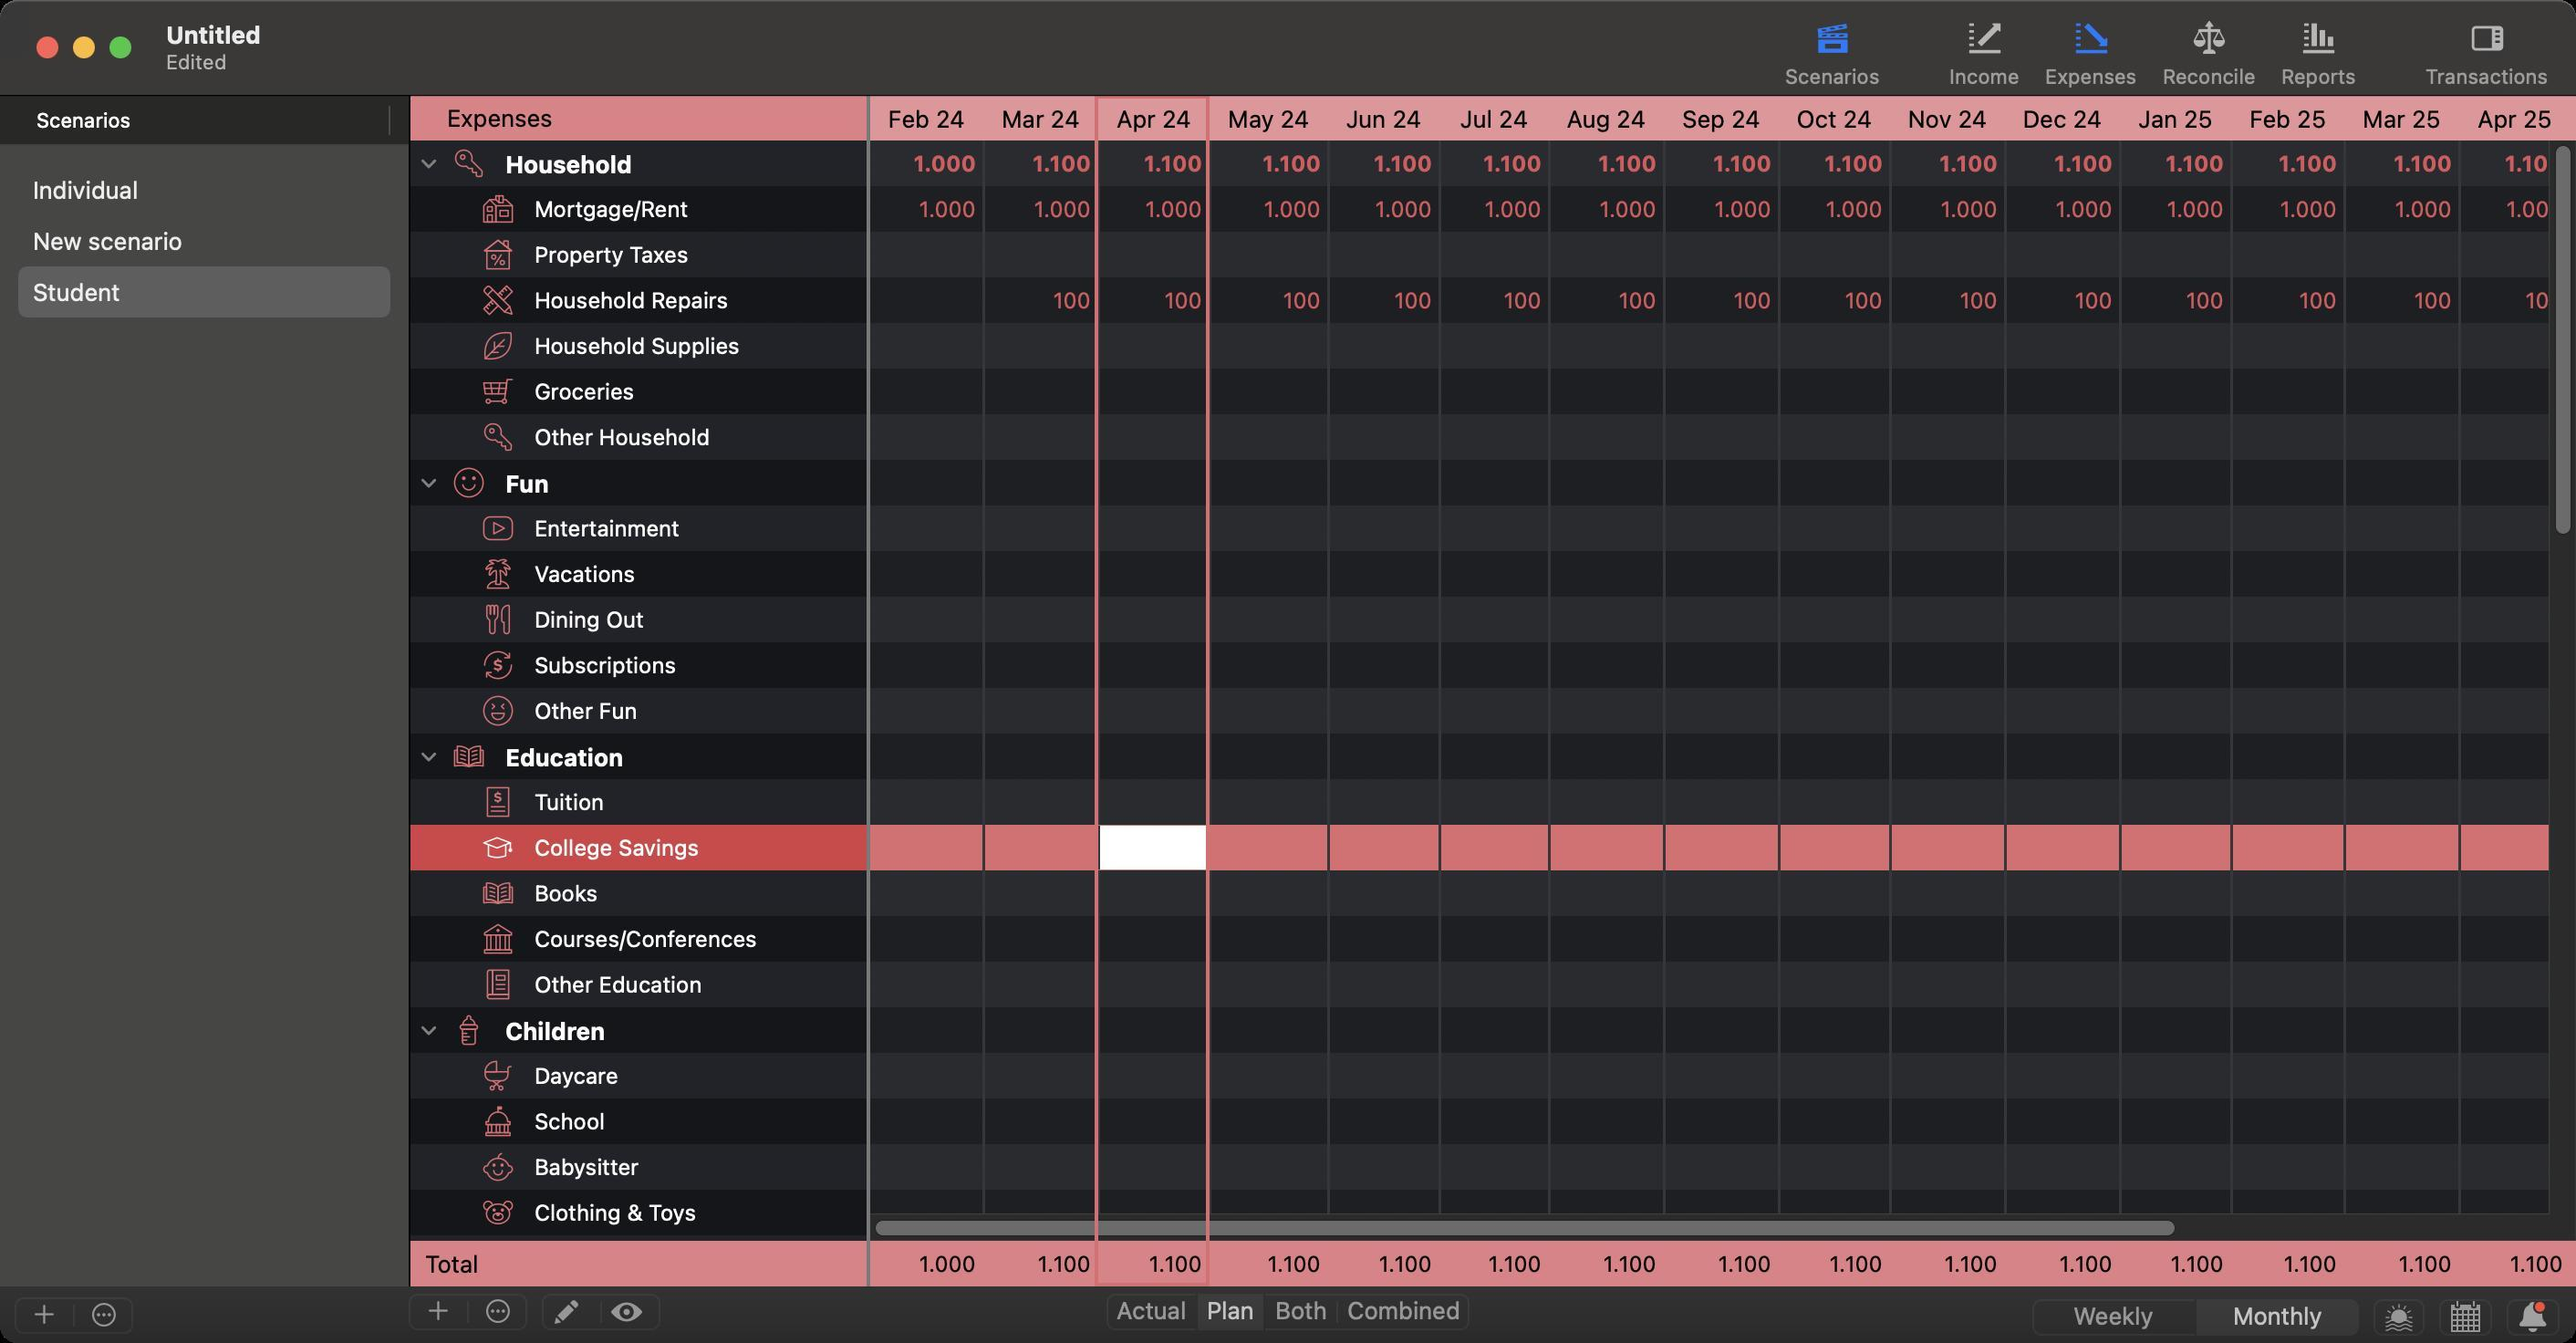
Accessibility tree:
{"name": "Untitled", "role": "AXWindow", "description": null, "role_description": "standard window", "value": null, "position": "184.00;119.00", "size": "1412;736", "children": [{"name": null, "role": "AXGroup", "description": null, "role_description": "group", "value": null, "position": "0.00;705.00", "size": "1412;31", "children": [{"name": null, "role": "AXGroup", "description": null, "role_description": "group", "value": null, "position": "223.00;708.00", "size": "67;23", "children": [{"name": null, "role": "AXMenuButton", "description": "add", "role_description": "menu button", "value": null, "position": "223.00;708.00", "size": "34;23", "children": [{"name": null, "role": "AXMenu", "description": null, "role_description": "menu", "value": null, "position": "223.00;730.00", "size": "247;76", "children": [{"name": "Add_a_Top-Level_Expenses_Category", "role": "AXMenuItem", "description": null, "role_description": "menu item", "value": null, "position": "223.00;735.00", "size": "247;22", "children": []}, {"name": "Add_a_New_Expenses_Group", "role": "AXMenuItem", "description": null, "role_description": "menu item", "value": null, "position": "223.00;757.00", "size": "247;22", "children": []}, {"name": "Add_a_Category_Inside_“Education”", "role": "AXMenuItem", "description": null, "role_description": "menu item", "value": null, "position": "223.00;779.00", "size": "247;22", "children": []}]}]}, {"name": null, "role": "AXMenuButton", "description": "action", "role_description": "menu button", "value": null, "position": "257.00;708.00", "size": "33;23", "children": []}, {"name": null, "role": "AXMenu", "description": null, "role_description": "menu", "value": null, "position": "223.00;730.00", "size": "247;76", "children": [{"name": "Add_a_Top-Level_Expenses_Category", "role": "AXMenuItem", "description": null, "role_description": "menu item", "value": null, "position": "223.00;735.00", "size": "247;22", "children": []}, {"name": "Add_a_New_Expenses_Group", "role": "AXMenuItem", "description": null, "role_description": "menu item", "value": null, "position": "223.00;757.00", "size": "247;22", "children": []}, {"name": "Add_a_Category_Inside_“Education”", "role": "AXMenuItem", "description": null, "role_description": "menu item", "value": null, "position": "223.00;779.00", "size": "247;22", "children": []}]}]}, {"name": null, "role": "AXGroup", "description": null, "role_description": "group", "value": null, "position": "296.00;708.00", "size": "67;23", "children": [{"name": null, "role": "AXButton", "description": null, "role_description": "button", "value": null, "position": "296.00;708.00", "size": "34;23", "children": []}, {"name": null, "role": "AXButton", "description": null, "role_description": "button", "value": null, "position": "330.00;708.00", "size": "33;23", "children": []}]}, {"name": null, "role": "AXRadioGroup", "description": null, "role_description": "radio group", "value": "{\n    \"name\": null,\n    \"role\": \"AXRadioButton\",\n    \"description\": \"Plan\",\n    \"role_description\": \"radio button\",\n    \"value\": 1,\n    \"position\": \"656.50;708.00\",\n    \"size\": \"37;23\",\n    \"children\": []\n}", "position": "605.50;708.00", "size": "201;23", "children": [{"name": null, "role": "AXRadioButton", "description": "Actual", "role_description": "radio button", "value": 0, "position": "605.50;708.00", "size": "51;23", "children": []}, {"name": null, "role": "AXRadioButton", "description": "Plan", "role_description": "radio button", "value": 1, "position": "656.50;708.00", "size": "37;23", "children": []}, {"name": null, "role": "AXRadioButton", "description": "Both", "role_description": "radio button", "value": 0, "position": "693.50;708.00", "size": "40;23", "children": []}, {"name": null, "role": "AXRadioButton", "description": "Combined", "role_description": "radio button", "value": 0, "position": "733.50;708.00", "size": "73;23", "children": []}]}]}, {"name": null, "role": "AXGroup", "description": null, "role_description": "group", "value": null, "position": "7.00;710.00", "size": "67;23", "children": [{"name": null, "role": "AXMenuButton", "description": "add", "role_description": "menu button", "value": null, "position": "7.00;710.00", "size": "34;23", "children": []}, {"name": null, "role": "AXMenuButton", "description": "action", "role_description": "menu button", "value": null, "position": "41.00;710.00", "size": "33;23", "children": []}]}, {"name": null, "role": "AXRadioGroup", "description": null, "role_description": "radio group", "value": "{\n    \"name\": null,\n    \"role\": \"AXRadioButton\",\n    \"description\": \"Monthly\",\n    \"role_description\": \"radio button\",\n    \"value\": 1,\n    \"position\": \"1204.00;711.00\",\n    \"size\": \"90;23\",\n    \"children\": []\n}", "position": "1113.00;711.00", "size": "181;23", "children": [{"name": null, "role": "AXRadioButton", "description": "Weekly", "role_description": "radio button", "value": 0, "position": "1113.00;711.00", "size": "91;23", "children": []}, {"name": null, "role": "AXRadioButton", "description": "Monthly", "role_description": "radio button", "value": 1, "position": "1204.00;711.00", "size": "90;23", "children": []}]}, {"name": "", "role": "AXButton", "description": null, "role_description": "button", "value": null, "position": "1300.00;711.00", "size": "30;23", "children": []}, {"name": "", "role": "AXButton", "description": null, "role_description": "button", "value": null, "position": "1336.00;711.00", "size": "31;23", "children": []}, {"name": "", "role": "AXButton", "description": null, "role_description": "button", "value": null, "position": "1373.00;711.00", "size": "31;23", "children": []}, {"name": null, "role": "AXSplitGroup", "description": null, "role_description": "split group", "value": null, "position": "0.00;52.00", "size": "1412;653", "children": [{"name": null, "role": "AXScrollArea", "description": null, "role_description": "scroll area", "value": null, "position": "0.00;52.00", "size": "224;653", "children": [{"name": null, "role": "AXTable", "description": null, "role_description": "table", "value": null, "position": "0.00;80.00", "size": "224;625", "children": [{"name": null, "role": "AXRow", "description": null, "role_description": "table row", "value": null, "position": "0.00;90.00", "size": "224;28", "children": [{"name": null, "role": "AXCell", "description": null, "role_description": "cell", "value": null, "position": "16.00;90.00", "size": "192;28", "children": [{"name": null, "role": "AXTextField", "description": null, "role_description": "text field", "value": "Individual", "position": "16.00;96.00", "size": "194;16", "children": []}]}]}, {"name": null, "role": "AXRow", "description": null, "role_description": "table row", "value": null, "position": "0.00;118.00", "size": "224;28", "children": [{"name": null, "role": "AXCell", "description": null, "role_description": "cell", "value": null, "position": "16.00;118.00", "size": "192;28", "children": [{"name": null, "role": "AXTextField", "description": null, "role_description": "text field", "value": "New scenario", "position": "16.00;124.00", "size": "194;16", "children": []}]}]}, {"name": null, "role": "AXRow", "description": null, "role_description": "table row", "value": null, "position": "0.00;146.00", "size": "224;28", "children": [{"name": null, "role": "AXCell", "description": null, "role_description": "cell", "value": null, "position": "16.00;146.00", "size": "192;28", "children": [{"name": null, "role": "AXTextField", "description": null, "role_description": "text field", "value": "Student", "position": "16.00;152.00", "size": "194;16", "children": []}]}]}, {"name": null, "role": "AXColumn", "description": null, "role_description": "column", "value": null, "position": "10.00;80.00", "size": "204;625", "children": []}, {"name": null, "role": "AXGroup", "description": null, "role_description": "group", "value": null, "position": "0.00;52.00", "size": "224;28", "children": [{"name": "Scenarios", "role": "AXButton", "description": null, "role_description": "sort button", "value": null, "position": "10.00;52.00", "size": "204;28", "children": []}]}]}]}, {"name": null, "role": "AXSplitter", "description": null, "role_description": "splitter", "value": 224.0, "position": "224.00;52.00", "size": "1;653", "children": []}, {"name": null, "role": "AXScrollArea", "description": null, "role_description": "scroll area", "value": null, "position": "477.00;52.00", "size": "935;25", "children": [{"name": null, "role": "AXTable", "description": null, "role_description": "table", "value": null, "position": "477.00;52.00", "size": "1180;25", "children": [{"name": null, "role": "AXRow", "description": null, "role_description": "table row", "value": null, "position": "477.00;52.00", "size": "1180;25", "children": [{"name": null, "role": "AXCell", "description": null, "role_description": "cell", "value": null, "position": "477.00;52.00", "size": "1180;25", "children": []}]}, {"name": null, "role": "AXColumn", "description": null, "role_description": "column", "value": null, "position": "477.00;52.00", "size": "1180;25", "children": []}]}]}, {"name": null, "role": "AXScrollArea", "description": null, "role_description": "scroll area", "value": null, "position": "477.00;680.00", "size": "935;25", "children": [{"name": null, "role": "AXTable", "description": null, "role_description": "table", "value": null, "position": "477.00;680.00", "size": "1180;25", "children": [{"name": null, "role": "AXRow", "description": null, "role_description": "table row", "value": null, "position": "477.00;680.00", "size": "1180;25", "children": [{"name": null, "role": "AXCell", "description": null, "role_description": "cell", "value": null, "position": "477.00;680.00", "size": "1180;25", "children": []}]}, {"name": null, "role": "AXColumn", "description": null, "role_description": "column", "value": null, "position": "477.00;680.00", "size": "1180;25", "children": []}]}]}, {"name": null, "role": "AXScrollArea", "description": null, "role_description": "scroll area", "value": null, "position": "477.00;77.00", "size": "935;603", "children": [{"name": null, "role": "AXTable", "description": null, "role_description": "table", "value": null, "position": "477.00;77.00", "size": "1180;1600", "children": [{"name": null, "role": "AXRow", "description": null, "role_description": "table row", "value": null, "position": "477.00;77.00", "size": "1180;25", "children": [{"name": null, "role": "AXCell", "description": null, "role_description": "cell", "value": null, "position": "477.00;77.00", "size": "1180;25", "children": []}]}, {"name": null, "role": "AXRow", "description": null, "role_description": "table row", "value": null, "position": "477.00;102.00", "size": "1180;25", "children": [{"name": null, "role": "AXCell", "description": null, "role_description": "cell", "value": null, "position": "477.00;102.00", "size": "1180;25", "children": []}]}, {"name": null, "role": "AXRow", "description": null, "role_description": "table row", "value": null, "position": "477.00;127.00", "size": "1180;25", "children": [{"name": null, "role": "AXCell", "description": null, "role_description": "cell", "value": null, "position": "477.00;127.00", "size": "1180;25", "children": []}]}, {"name": null, "role": "AXRow", "description": null, "role_description": "table row", "value": null, "position": "477.00;152.00", "size": "1180;25", "children": [{"name": null, "role": "AXCell", "description": null, "role_description": "cell", "value": null, "position": "477.00;152.00", "size": "1180;25", "children": []}]}, {"name": null, "role": "AXRow", "description": null, "role_description": "table row", "value": null, "position": "477.00;177.00", "size": "1180;25", "children": [{"name": null, "role": "AXCell", "description": null, "role_description": "cell", "value": null, "position": "477.00;177.00", "size": "1180;25", "children": []}]}, {"name": null, "role": "AXRow", "description": null, "role_description": "table row", "value": null, "position": "477.00;202.00", "size": "1180;25", "children": [{"name": null, "role": "AXCell", "description": null, "role_description": "cell", "value": null, "position": "477.00;202.00", "size": "1180;25", "children": []}]}, {"name": null, "role": "AXRow", "description": null, "role_description": "table row", "value": null, "position": "477.00;227.00", "size": "1180;25", "children": [{"name": null, "role": "AXCell", "description": null, "role_description": "cell", "value": null, "position": "477.00;227.00", "size": "1180;25", "children": []}]}, {"name": null, "role": "AXRow", "description": null, "role_description": "table row", "value": null, "position": "477.00;252.00", "size": "1180;25", "children": [{"name": null, "role": "AXCell", "description": null, "role_description": "cell", "value": null, "position": "477.00;252.00", "size": "1180;25", "children": []}]}, {"name": null, "role": "AXRow", "description": null, "role_description": "table row", "value": null, "position": "477.00;277.00", "size": "1180;25", "children": [{"name": null, "role": "AXCell", "description": null, "role_description": "cell", "value": null, "position": "477.00;277.00", "size": "1180;25", "children": []}]}, {"name": null, "role": "AXRow", "description": null, "role_description": "table row", "value": null, "position": "477.00;302.00", "size": "1180;25", "children": [{"name": null, "role": "AXCell", "description": null, "role_description": "cell", "value": null, "position": "477.00;302.00", "size": "1180;25", "children": []}]}, {"name": null, "role": "AXRow", "description": null, "role_description": "table row", "value": null, "position": "477.00;327.00", "size": "1180;25", "children": [{"name": null, "role": "AXCell", "description": null, "role_description": "cell", "value": null, "position": "477.00;327.00", "size": "1180;25", "children": []}]}, {"name": null, "role": "AXRow", "description": null, "role_description": "table row", "value": null, "position": "477.00;352.00", "size": "1180;25", "children": [{"name": null, "role": "AXCell", "description": null, "role_description": "cell", "value": null, "position": "477.00;352.00", "size": "1180;25", "children": []}]}, {"name": null, "role": "AXRow", "description": null, "role_description": "table row", "value": null, "position": "477.00;377.00", "size": "1180;25", "children": [{"name": null, "role": "AXCell", "description": null, "role_description": "cell", "value": null, "position": "477.00;377.00", "size": "1180;25", "children": []}]}, {"name": null, "role": "AXRow", "description": null, "role_description": "table row", "value": null, "position": "477.00;402.00", "size": "1180;25", "children": [{"name": null, "role": "AXCell", "description": null, "role_description": "cell", "value": null, "position": "477.00;402.00", "size": "1180;25", "children": []}]}, {"name": null, "role": "AXRow", "description": null, "role_description": "table row", "value": null, "position": "477.00;427.00", "size": "1180;25", "children": [{"name": null, "role": "AXCell", "description": null, "role_description": "cell", "value": null, "position": "477.00;427.00", "size": "1180;25", "children": []}]}, {"name": null, "role": "AXRow", "description": null, "role_description": "table row", "value": null, "position": "477.00;452.00", "size": "1180;25", "children": [{"name": null, "role": "AXCell", "description": null, "role_description": "cell", "value": null, "position": "477.00;452.00", "size": "1180;25", "children": []}]}, {"name": null, "role": "AXRow", "description": null, "role_description": "table row", "value": null, "position": "477.00;477.00", "size": "1180;25", "children": [{"name": null, "role": "AXCell", "description": null, "role_description": "cell", "value": null, "position": "477.00;477.00", "size": "1180;25", "children": []}]}, {"name": null, "role": "AXRow", "description": null, "role_description": "table row", "value": null, "position": "477.00;502.00", "size": "1180;25", "children": [{"name": null, "role": "AXCell", "description": null, "role_description": "cell", "value": null, "position": "477.00;502.00", "size": "1180;25", "children": []}]}, {"name": null, "role": "AXRow", "description": null, "role_description": "table row", "value": null, "position": "477.00;527.00", "size": "1180;25", "children": [{"name": null, "role": "AXCell", "description": null, "role_description": "cell", "value": null, "position": "477.00;527.00", "size": "1180;25", "children": []}]}, {"name": null, "role": "AXRow", "description": null, "role_description": "table row", "value": null, "position": "477.00;552.00", "size": "1180;25", "children": [{"name": null, "role": "AXCell", "description": null, "role_description": "cell", "value": null, "position": "477.00;552.00", "size": "1180;25", "children": []}]}, {"name": null, "role": "AXRow", "description": null, "role_description": "table row", "value": null, "position": "477.00;577.00", "size": "1180;25", "children": [{"name": null, "role": "AXCell", "description": null, "role_description": "cell", "value": null, "position": "477.00;577.00", "size": "1180;25", "children": []}]}, {"name": null, "role": "AXRow", "description": null, "role_description": "table row", "value": null, "position": "477.00;602.00", "size": "1180;25", "children": [{"name": null, "role": "AXCell", "description": null, "role_description": "cell", "value": null, "position": "477.00;602.00", "size": "1180;25", "children": []}]}, {"name": null, "role": "AXRow", "description": null, "role_description": "table row", "value": null, "position": "477.00;627.00", "size": "1180;25", "children": [{"name": null, "role": "AXCell", "description": null, "role_description": "cell", "value": null, "position": "477.00;627.00", "size": "1180;25", "children": []}]}, {"name": null, "role": "AXRow", "description": null, "role_description": "table row", "value": null, "position": "477.00;652.00", "size": "1180;25", "children": [{"name": null, "role": "AXCell", "description": null, "role_description": "cell", "value": null, "position": "477.00;652.00", "size": "1180;25", "children": []}]}, {"name": null, "role": "AXRow", "description": null, "role_description": "table row", "value": null, "position": "477.00;677.00", "size": "1180;25", "children": [{"name": null, "role": "AXCell", "description": null, "role_description": "cell", "value": null, "position": "477.00;677.00", "size": "1180;25", "children": []}]}, {"name": null, "role": "AXRow", "description": null, "role_description": "table row", "value": null, "position": "477.00;702.00", "size": "1180;25", "children": [{"name": null, "role": "AXCell", "description": null, "role_description": "cell", "value": null, "position": "477.00;702.00", "size": "1180;25", "children": []}]}, {"name": null, "role": "AXRow", "description": null, "role_description": "table row", "value": null, "position": "477.00;727.00", "size": "1180;25", "children": [{"name": null, "role": "AXCell", "description": null, "role_description": "cell", "value": null, "position": "477.00;727.00", "size": "1180;25", "children": []}]}, {"name": null, "role": "AXRow", "description": null, "role_description": "table row", "value": null, "position": "477.00;752.00", "size": "1180;25", "children": [{"name": null, "role": "AXCell", "description": null, "role_description": "cell", "value": null, "position": "477.00;752.00", "size": "1180;25", "children": []}]}, {"name": null, "role": "AXRow", "description": null, "role_description": "table row", "value": null, "position": "477.00;777.00", "size": "1180;25", "children": [{"name": null, "role": "AXCell", "description": null, "role_description": "cell", "value": null, "position": "477.00;777.00", "size": "1180;25", "children": []}]}, {"name": null, "role": "AXRow", "description": null, "role_description": "table row", "value": null, "position": "477.00;802.00", "size": "1180;25", "children": [{"name": null, "role": "AXCell", "description": null, "role_description": "cell", "value": null, "position": "477.00;802.00", "size": "1180;25", "children": []}]}, {"name": null, "role": "AXRow", "description": null, "role_description": "table row", "value": null, "position": "477.00;827.00", "size": "1180;25", "children": [{"name": null, "role": "AXCell", "description": null, "role_description": "cell", "value": null, "position": "477.00;827.00", "size": "1180;25", "children": []}]}, {"name": null, "role": "AXRow", "description": null, "role_description": "table row", "value": null, "position": "477.00;852.00", "size": "1180;25", "children": [{"name": null, "role": "AXCell", "description": null, "role_description": "cell", "value": null, "position": "477.00;852.00", "size": "1180;25", "children": []}]}, {"name": null, "role": "AXRow", "description": null, "role_description": "table row", "value": null, "position": "477.00;877.00", "size": "1180;25", "children": [{"name": null, "role": "AXCell", "description": null, "role_description": "cell", "value": null, "position": "477.00;877.00", "size": "1180;25", "children": []}]}, {"name": null, "role": "AXRow", "description": null, "role_description": "table row", "value": null, "position": "477.00;902.00", "size": "1180;25", "children": [{"name": null, "role": "AXCell", "description": null, "role_description": "cell", "value": null, "position": "477.00;902.00", "size": "1180;25", "children": []}]}, {"name": null, "role": "AXRow", "description": null, "role_description": "table row", "value": null, "position": "477.00;927.00", "size": "1180;25", "children": [{"name": null, "role": "AXCell", "description": null, "role_description": "cell", "value": null, "position": "477.00;927.00", "size": "1180;25", "children": []}]}, {"name": null, "role": "AXRow", "description": null, "role_description": "table row", "value": null, "position": "477.00;952.00", "size": "1180;25", "children": [{"name": null, "role": "AXCell", "description": null, "role_description": "cell", "value": null, "position": "477.00;952.00", "size": "1180;25", "children": []}]}, {"name": null, "role": "AXRow", "description": null, "role_description": "table row", "value": null, "position": "477.00;977.00", "size": "1180;25", "children": [{"name": null, "role": "AXCell", "description": null, "role_description": "cell", "value": null, "position": "477.00;977.00", "size": "1180;25", "children": []}]}, {"name": null, "role": "AXRow", "description": null, "role_description": "table row", "value": null, "position": "477.00;1002.00", "size": "1180;25", "children": [{"name": null, "role": "AXCell", "description": null, "role_description": "cell", "value": null, "position": "477.00;1002.00", "size": "1180;25", "children": []}]}, {"name": null, "role": "AXRow", "description": null, "role_description": "table row", "value": null, "position": "477.00;1027.00", "size": "1180;25", "children": [{"name": null, "role": "AXCell", "description": null, "role_description": "cell", "value": null, "position": "477.00;1027.00", "size": "1180;25", "children": []}]}, {"name": null, "role": "AXRow", "description": null, "role_description": "table row", "value": null, "position": "477.00;1052.00", "size": "1180;25", "children": [{"name": null, "role": "AXCell", "description": null, "role_description": "cell", "value": null, "position": "477.00;1052.00", "size": "1180;25", "children": []}]}, {"name": null, "role": "AXRow", "description": null, "role_description": "table row", "value": null, "position": "477.00;1077.00", "size": "1180;25", "children": [{"name": null, "role": "AXCell", "description": null, "role_description": "cell", "value": null, "position": "477.00;1077.00", "size": "1180;25", "children": []}]}, {"name": null, "role": "AXRow", "description": null, "role_description": "table row", "value": null, "position": "477.00;1102.00", "size": "1180;25", "children": [{"name": null, "role": "AXCell", "description": null, "role_description": "cell", "value": null, "position": "477.00;1102.00", "size": "1180;25", "children": []}]}, {"name": null, "role": "AXRow", "description": null, "role_description": "table row", "value": null, "position": "477.00;1127.00", "size": "1180;25", "children": [{"name": null, "role": "AXCell", "description": null, "role_description": "cell", "value": null, "position": "477.00;1127.00", "size": "1180;25", "children": []}]}, {"name": null, "role": "AXRow", "description": null, "role_description": "table row", "value": null, "position": "477.00;1152.00", "size": "1180;25", "children": [{"name": null, "role": "AXCell", "description": null, "role_description": "cell", "value": null, "position": "477.00;1152.00", "size": "1180;25", "children": []}]}, {"name": null, "role": "AXRow", "description": null, "role_description": "table row", "value": null, "position": "477.00;1177.00", "size": "1180;25", "children": [{"name": null, "role": "AXCell", "description": null, "role_description": "cell", "value": null, "position": "477.00;1177.00", "size": "1180;25", "children": []}]}, {"name": null, "role": "AXRow", "description": null, "role_description": "table row", "value": null, "position": "477.00;1202.00", "size": "1180;25", "children": [{"name": null, "role": "AXCell", "description": null, "role_description": "cell", "value": null, "position": "477.00;1202.00", "size": "1180;25", "children": []}]}, {"name": null, "role": "AXRow", "description": null, "role_description": "table row", "value": null, "position": "477.00;1227.00", "size": "1180;25", "children": [{"name": null, "role": "AXCell", "description": null, "role_description": "cell", "value": null, "position": "477.00;1227.00", "size": "1180;25", "children": []}]}, {"name": null, "role": "AXRow", "description": null, "role_description": "table row", "value": null, "position": "477.00;1252.00", "size": "1180;25", "children": [{"name": null, "role": "AXCell", "description": null, "role_description": "cell", "value": null, "position": "477.00;1252.00", "size": "1180;25", "children": []}]}, {"name": null, "role": "AXRow", "description": null, "role_description": "table row", "value": null, "position": "477.00;1277.00", "size": "1180;25", "children": [{"name": null, "role": "AXCell", "description": null, "role_description": "cell", "value": null, "position": "477.00;1277.00", "size": "1180;25", "children": []}]}, {"name": null, "role": "AXRow", "description": null, "role_description": "table row", "value": null, "position": "477.00;1302.00", "size": "1180;25", "children": [{"name": null, "role": "AXCell", "description": null, "role_description": "cell", "value": null, "position": "477.00;1302.00", "size": "1180;25", "children": []}]}, {"name": null, "role": "AXRow", "description": null, "role_description": "table row", "value": null, "position": "477.00;1327.00", "size": "1180;25", "children": [{"name": null, "role": "AXCell", "description": null, "role_description": "cell", "value": null, "position": "477.00;1327.00", "size": "1180;25", "children": []}]}, {"name": null, "role": "AXRow", "description": null, "role_description": "table row", "value": null, "position": "477.00;1352.00", "size": "1180;25", "children": [{"name": null, "role": "AXCell", "description": null, "role_description": "cell", "value": null, "position": "477.00;1352.00", "size": "1180;25", "children": []}]}, {"name": null, "role": "AXRow", "description": null, "role_description": "table row", "value": null, "position": "477.00;1377.00", "size": "1180;25", "children": [{"name": null, "role": "AXCell", "description": null, "role_description": "cell", "value": null, "position": "477.00;1377.00", "size": "1180;25", "children": []}]}, {"name": null, "role": "AXRow", "description": null, "role_description": "table row", "value": null, "position": "477.00;1402.00", "size": "1180;25", "children": [{"name": null, "role": "AXCell", "description": null, "role_description": "cell", "value": null, "position": "477.00;1402.00", "size": "1180;25", "children": []}]}, {"name": null, "role": "AXRow", "description": null, "role_description": "table row", "value": null, "position": "477.00;1427.00", "size": "1180;25", "children": [{"name": null, "role": "AXCell", "description": null, "role_description": "cell", "value": null, "position": "477.00;1427.00", "size": "1180;25", "children": []}]}, {"name": null, "role": "AXRow", "description": null, "role_description": "table row", "value": null, "position": "477.00;1452.00", "size": "1180;25", "children": [{"name": null, "role": "AXCell", "description": null, "role_description": "cell", "value": null, "position": "477.00;1452.00", "size": "1180;25", "children": []}]}, {"name": null, "role": "AXRow", "description": null, "role_description": "table row", "value": null, "position": "477.00;1477.00", "size": "1180;25", "children": [{"name": null, "role": "AXCell", "description": null, "role_description": "cell", "value": null, "position": "477.00;1477.00", "size": "1180;25", "children": []}]}, {"name": null, "role": "AXRow", "description": null, "role_description": "table row", "value": null, "position": "477.00;1502.00", "size": "1180;25", "children": [{"name": null, "role": "AXCell", "description": null, "role_description": "cell", "value": null, "position": "477.00;1502.00", "size": "1180;25", "children": []}]}, {"name": null, "role": "AXRow", "description": null, "role_description": "table row", "value": null, "position": "477.00;1527.00", "size": "1180;25", "children": [{"name": null, "role": "AXCell", "description": null, "role_description": "cell", "value": null, "position": "477.00;1527.00", "size": "1180;25", "children": []}]}, {"name": null, "role": "AXRow", "description": null, "role_description": "table row", "value": null, "position": "477.00;1552.00", "size": "1180;25", "children": [{"name": null, "role": "AXCell", "description": null, "role_description": "cell", "value": null, "position": "477.00;1552.00", "size": "1180;25", "children": []}]}, {"name": null, "role": "AXRow", "description": null, "role_description": "table row", "value": null, "position": "477.00;1577.00", "size": "1180;25", "children": [{"name": null, "role": "AXCell", "description": null, "role_description": "cell", "value": null, "position": "477.00;1577.00", "size": "1180;25", "children": []}]}, {"name": null, "role": "AXRow", "description": null, "role_description": "table row", "value": null, "position": "477.00;1602.00", "size": "1180;25", "children": [{"name": null, "role": "AXCell", "description": null, "role_description": "cell", "value": null, "position": "477.00;1602.00", "size": "1180;25", "children": []}]}, {"name": null, "role": "AXRow", "description": null, "role_description": "table row", "value": null, "position": "477.00;1627.00", "size": "1180;25", "children": [{"name": null, "role": "AXCell", "description": null, "role_description": "cell", "value": null, "position": "477.00;1627.00", "size": "1180;25", "children": []}]}, {"name": null, "role": "AXRow", "description": null, "role_description": "table row", "value": null, "position": "477.00;1652.00", "size": "1180;25", "children": [{"name": null, "role": "AXCell", "description": null, "role_description": "cell", "value": null, "position": "477.00;1652.00", "size": "1180;25", "children": []}]}, {"name": null, "role": "AXColumn", "description": null, "role_description": "column", "value": null, "position": "477.00;77.00", "size": "1180;1600", "children": []}]}, {"name": null, "role": "AXScrollBar", "description": null, "role_description": "scroll bar", "value": 0.0, "position": "477.00;665.00", "size": "920;15", "children": [{"name": null, "role": "AXValueIndicator", "description": null, "role_description": "value indicator", "value": 0.0, "position": "479.00;665.00", "size": "714;15", "children": []}, {"name": null, "role": "AXButton", "description": null, "role_description": "increment arrow button", "value": null, "position": "477.00;665.00", "size": "0;0", "children": []}, {"name": null, "role": "AXButton", "description": null, "role_description": "decrement arrow button", "value": null, "position": "477.00;665.00", "size": "0;0", "children": []}, {"name": null, "role": "AXButton", "description": null, "role_description": "increment page button", "value": null, "position": "1193.50;665.00", "size": "204;15", "children": []}, {"name": null, "role": "AXButton", "description": null, "role_description": "decrement page button", "value": null, "position": "477.00;665.00", "size": "2;15", "children": []}]}, {"name": null, "role": "AXScrollBar", "description": null, "role_description": "scroll bar", "value": 0.0, "position": "1397.00;77.00", "size": "15;588", "children": [{"name": null, "role": "AXValueIndicator", "description": null, "role_description": "value indicator", "value": 0.0, "position": "1397.00;79.00", "size": "15;214", "children": []}, {"name": null, "role": "AXButton", "description": null, "role_description": "increment arrow button", "value": null, "position": "1397.00;77.00", "size": "0;0", "children": []}, {"name": null, "role": "AXButton", "description": null, "role_description": "decrement arrow button", "value": null, "position": "1397.00;77.00", "size": "0;0", "children": []}, {"name": null, "role": "AXButton", "description": null, "role_description": "increment page button", "value": null, "position": "1397.00;294.00", "size": "15;371", "children": []}, {"name": null, "role": "AXButton", "description": null, "role_description": "decrement page button", "value": null, "position": "1397.00;77.00", "size": "15;2", "children": []}]}]}, {"name": null, "role": "AXScrollArea", "description": null, "role_description": "scroll area", "value": null, "position": "225.00;77.00", "size": "250;603", "children": [{"name": null, "role": "AXTable", "description": null, "role_description": "table", "value": null, "position": "225.00;77.00", "size": "250;1600", "children": [{"name": null, "role": "AXRow", "description": null, "role_description": "table row", "value": null, "position": "225.00;77.00", "size": "250;25", "children": [{"name": null, "role": "AXCell", "description": null, "role_description": "cell", "value": null, "position": "225.00;77.00", "size": "250;25", "children": [{"name": null, "role": "AXDisclosureTriangle", "description": null, "role_description": "disclosure triangle", "value": 1, "position": "229.00;77.00", "size": "13;25", "children": []}]}]}, {"name": null, "role": "AXRow", "description": null, "role_description": "table row", "value": null, "position": "225.00;102.00", "size": "250;25", "children": [{"name": null, "role": "AXCell", "description": null, "role_description": "cell", "value": null, "position": "225.00;102.00", "size": "250;25", "children": []}]}, {"name": null, "role": "AXRow", "description": null, "role_description": "table row", "value": null, "position": "225.00;127.00", "size": "250;25", "children": [{"name": null, "role": "AXCell", "description": null, "role_description": "cell", "value": null, "position": "225.00;127.00", "size": "250;25", "children": []}]}, {"name": null, "role": "AXRow", "description": null, "role_description": "table row", "value": null, "position": "225.00;152.00", "size": "250;25", "children": [{"name": null, "role": "AXCell", "description": null, "role_description": "cell", "value": null, "position": "225.00;152.00", "size": "250;25", "children": []}]}, {"name": null, "role": "AXRow", "description": null, "role_description": "table row", "value": null, "position": "225.00;177.00", "size": "250;25", "children": [{"name": null, "role": "AXCell", "description": null, "role_description": "cell", "value": null, "position": "225.00;177.00", "size": "250;25", "children": []}]}, {"name": null, "role": "AXRow", "description": null, "role_description": "table row", "value": null, "position": "225.00;202.00", "size": "250;25", "children": [{"name": null, "role": "AXCell", "description": null, "role_description": "cell", "value": null, "position": "225.00;202.00", "size": "250;25", "children": []}]}, {"name": null, "role": "AXRow", "description": null, "role_description": "table row", "value": null, "position": "225.00;227.00", "size": "250;25", "children": [{"name": null, "role": "AXCell", "description": null, "role_description": "cell", "value": null, "position": "225.00;227.00", "size": "250;25", "children": []}]}, {"name": null, "role": "AXRow", "description": null, "role_description": "table row", "value": null, "position": "225.00;252.00", "size": "250;25", "children": [{"name": null, "role": "AXCell", "description": null, "role_description": "cell", "value": null, "position": "225.00;252.00", "size": "250;25", "children": [{"name": null, "role": "AXDisclosureTriangle", "description": null, "role_description": "disclosure triangle", "value": 1, "position": "229.00;252.00", "size": "13;25", "children": []}]}]}, {"name": null, "role": "AXRow", "description": null, "role_description": "table row", "value": null, "position": "225.00;277.00", "size": "250;25", "children": [{"name": null, "role": "AXCell", "description": null, "role_description": "cell", "value": null, "position": "225.00;277.00", "size": "250;25", "children": []}]}, {"name": null, "role": "AXRow", "description": null, "role_description": "table row", "value": null, "position": "225.00;302.00", "size": "250;25", "children": [{"name": null, "role": "AXCell", "description": null, "role_description": "cell", "value": null, "position": "225.00;302.00", "size": "250;25", "children": []}]}, {"name": null, "role": "AXRow", "description": null, "role_description": "table row", "value": null, "position": "225.00;327.00", "size": "250;25", "children": [{"name": null, "role": "AXCell", "description": null, "role_description": "cell", "value": null, "position": "225.00;327.00", "size": "250;25", "children": []}]}, {"name": null, "role": "AXRow", "description": null, "role_description": "table row", "value": null, "position": "225.00;352.00", "size": "250;25", "children": [{"name": null, "role": "AXCell", "description": null, "role_description": "cell", "value": null, "position": "225.00;352.00", "size": "250;25", "children": []}]}, {"name": null, "role": "AXRow", "description": null, "role_description": "table row", "value": null, "position": "225.00;377.00", "size": "250;25", "children": [{"name": null, "role": "AXCell", "description": null, "role_description": "cell", "value": null, "position": "225.00;377.00", "size": "250;25", "children": []}]}, {"name": null, "role": "AXRow", "description": null, "role_description": "table row", "value": null, "position": "225.00;402.00", "size": "250;25", "children": [{"name": null, "role": "AXCell", "description": null, "role_description": "cell", "value": null, "position": "225.00;402.00", "size": "250;25", "children": [{"name": null, "role": "AXDisclosureTriangle", "description": null, "role_description": "disclosure triangle", "value": 1, "position": "229.00;402.00", "size": "13;25", "children": []}]}]}, {"name": null, "role": "AXRow", "description": null, "role_description": "table row", "value": null, "position": "225.00;427.00", "size": "250;25", "children": [{"name": null, "role": "AXCell", "description": null, "role_description": "cell", "value": null, "position": "225.00;427.00", "size": "250;25", "children": []}]}, {"name": null, "role": "AXRow", "description": null, "role_description": "table row", "value": null, "position": "225.00;452.00", "size": "250;25", "children": [{"name": null, "role": "AXCell", "description": null, "role_description": "cell", "value": null, "position": "225.00;452.00", "size": "250;25", "children": []}]}, {"name": null, "role": "AXRow", "description": null, "role_description": "table row", "value": null, "position": "225.00;477.00", "size": "250;25", "children": [{"name": null, "role": "AXCell", "description": null, "role_description": "cell", "value": null, "position": "225.00;477.00", "size": "250;25", "children": []}]}, {"name": null, "role": "AXRow", "description": null, "role_description": "table row", "value": null, "position": "225.00;502.00", "size": "250;25", "children": [{"name": null, "role": "AXCell", "description": null, "role_description": "cell", "value": null, "position": "225.00;502.00", "size": "250;25", "children": []}]}, {"name": null, "role": "AXRow", "description": null, "role_description": "table row", "value": null, "position": "225.00;527.00", "size": "250;25", "children": [{"name": null, "role": "AXCell", "description": null, "role_description": "cell", "value": null, "position": "225.00;527.00", "size": "250;25", "children": []}]}, {"name": null, "role": "AXRow", "description": null, "role_description": "table row", "value": null, "position": "225.00;552.00", "size": "250;25", "children": [{"name": null, "role": "AXCell", "description": null, "role_description": "cell", "value": null, "position": "225.00;552.00", "size": "250;25", "children": [{"name": null, "role": "AXDisclosureTriangle", "description": null, "role_description": "disclosure triangle", "value": 1, "position": "229.00;552.00", "size": "13;25", "children": []}]}]}, {"name": null, "role": "AXRow", "description": null, "role_description": "table row", "value": null, "position": "225.00;577.00", "size": "250;25", "children": [{"name": null, "role": "AXCell", "description": null, "role_description": "cell", "value": null, "position": "225.00;577.00", "size": "250;25", "children": []}]}, {"name": null, "role": "AXRow", "description": null, "role_description": "table row", "value": null, "position": "225.00;602.00", "size": "250;25", "children": [{"name": null, "role": "AXCell", "description": null, "role_description": "cell", "value": null, "position": "225.00;602.00", "size": "250;25", "children": []}]}, {"name": null, "role": "AXRow", "description": null, "role_description": "table row", "value": null, "position": "225.00;627.00", "size": "250;25", "children": [{"name": null, "role": "AXCell", "description": null, "role_description": "cell", "value": null, "position": "225.00;627.00", "size": "250;25", "children": []}]}, {"name": null, "role": "AXRow", "description": null, "role_description": "table row", "value": null, "position": "225.00;652.00", "size": "250;25", "children": [{"name": null, "role": "AXCell", "description": null, "role_description": "cell", "value": null, "position": "225.00;652.00", "size": "250;25", "children": []}]}, {"name": null, "role": "AXRow", "description": null, "role_description": "table row", "value": null, "position": "225.00;677.00", "size": "250;25", "children": [{"name": null, "role": "AXCell", "description": null, "role_description": "cell", "value": null, "position": "225.00;677.00", "size": "250;25", "children": []}]}, {"name": null, "role": "AXRow", "description": null, "role_description": "table row", "value": null, "position": "225.00;702.00", "size": "250;25", "children": [{"name": null, "role": "AXCell", "description": null, "role_description": "cell", "value": null, "position": "225.00;702.00", "size": "250;25", "children": [{"name": null, "role": "AXDisclosureTriangle", "description": null, "role_description": "disclosure triangle", "value": 1, "position": "229.00;702.00", "size": "13;25", "children": []}]}]}, {"name": null, "role": "AXRow", "description": null, "role_description": "table row", "value": null, "position": "225.00;727.00", "size": "250;25", "children": [{"name": null, "role": "AXCell", "description": null, "role_description": "cell", "value": null, "position": "225.00;727.00", "size": "250;25", "children": []}]}, {"name": null, "role": "AXRow", "description": null, "role_description": "table row", "value": null, "position": "225.00;752.00", "size": "250;25", "children": [{"name": null, "role": "AXCell", "description": null, "role_description": "cell", "value": null, "position": "225.00;752.00", "size": "250;25", "children": []}]}, {"name": null, "role": "AXRow", "description": null, "role_description": "table row", "value": null, "position": "225.00;777.00", "size": "250;25", "children": [{"name": null, "role": "AXCell", "description": null, "role_description": "cell", "value": null, "position": "225.00;777.00", "size": "250;25", "children": []}]}, {"name": null, "role": "AXRow", "description": null, "role_description": "table row", "value": null, "position": "225.00;802.00", "size": "250;25", "children": [{"name": null, "role": "AXCell", "description": null, "role_description": "cell", "value": null, "position": "225.00;802.00", "size": "250;25", "children": []}]}, {"name": null, "role": "AXRow", "description": null, "role_description": "table row", "value": null, "position": "225.00;827.00", "size": "250;25", "children": [{"name": null, "role": "AXCell", "description": null, "role_description": "cell", "value": null, "position": "225.00;827.00", "size": "250;25", "children": []}]}, {"name": null, "role": "AXRow", "description": null, "role_description": "table row", "value": null, "position": "225.00;852.00", "size": "250;25", "children": [{"name": null, "role": "AXCell", "description": null, "role_description": "cell", "value": null, "position": "225.00;852.00", "size": "250;25", "children": [{"name": null, "role": "AXDisclosureTriangle", "description": null, "role_description": "disclosure triangle", "value": 1, "position": "229.00;852.00", "size": "13;25", "children": []}]}]}, {"name": null, "role": "AXRow", "description": null, "role_description": "table row", "value": null, "position": "225.00;877.00", "size": "250;25", "children": [{"name": null, "role": "AXCell", "description": null, "role_description": "cell", "value": null, "position": "225.00;877.00", "size": "250;25", "children": []}]}, {"name": null, "role": "AXRow", "description": null, "role_description": "table row", "value": null, "position": "225.00;902.00", "size": "250;25", "children": [{"name": null, "role": "AXCell", "description": null, "role_description": "cell", "value": null, "position": "225.00;902.00", "size": "250;25", "children": []}]}, {"name": null, "role": "AXRow", "description": null, "role_description": "table row", "value": null, "position": "225.00;927.00", "size": "250;25", "children": [{"name": null, "role": "AXCell", "description": null, "role_description": "cell", "value": null, "position": "225.00;927.00", "size": "250;25", "children": []}]}, {"name": null, "role": "AXRow", "description": null, "role_description": "table row", "value": null, "position": "225.00;952.00", "size": "250;25", "children": [{"name": null, "role": "AXCell", "description": null, "role_description": "cell", "value": null, "position": "225.00;952.00", "size": "250;25", "children": []}]}, {"name": null, "role": "AXRow", "description": null, "role_description": "table row", "value": null, "position": "225.00;977.00", "size": "250;25", "children": [{"name": null, "role": "AXCell", "description": null, "role_description": "cell", "value": null, "position": "225.00;977.00", "size": "250;25", "children": []}]}, {"name": null, "role": "AXRow", "description": null, "role_description": "table row", "value": null, "position": "225.00;1002.00", "size": "250;25", "children": [{"name": null, "role": "AXCell", "description": null, "role_description": "cell", "value": null, "position": "225.00;1002.00", "size": "250;25", "children": []}]}, {"name": null, "role": "AXRow", "description": null, "role_description": "table row", "value": null, "position": "225.00;1027.00", "size": "250;25", "children": [{"name": null, "role": "AXCell", "description": null, "role_description": "cell", "value": null, "position": "225.00;1027.00", "size": "250;25", "children": []}]}, {"name": null, "role": "AXRow", "description": null, "role_description": "table row", "value": null, "position": "225.00;1052.00", "size": "250;25", "children": [{"name": null, "role": "AXCell", "description": null, "role_description": "cell", "value": null, "position": "225.00;1052.00", "size": "250;25", "children": [{"name": null, "role": "AXDisclosureTriangle", "description": null, "role_description": "disclosure triangle", "value": 1, "position": "229.00;1052.00", "size": "13;25", "children": []}]}]}, {"name": null, "role": "AXRow", "description": null, "role_description": "table row", "value": null, "position": "225.00;1077.00", "size": "250;25", "children": [{"name": null, "role": "AXCell", "description": null, "role_description": "cell", "value": null, "position": "225.00;1077.00", "size": "250;25", "children": []}]}, {"name": null, "role": "AXRow", "description": null, "role_description": "table row", "value": null, "position": "225.00;1102.00", "size": "250;25", "children": [{"name": null, "role": "AXCell", "description": null, "role_description": "cell", "value": null, "position": "225.00;1102.00", "size": "250;25", "children": []}]}, {"name": null, "role": "AXRow", "description": null, "role_description": "table row", "value": null, "position": "225.00;1127.00", "size": "250;25", "children": [{"name": null, "role": "AXCell", "description": null, "role_description": "cell", "value": null, "position": "225.00;1127.00", "size": "250;25", "children": []}]}, {"name": null, "role": "AXRow", "description": null, "role_description": "table row", "value": null, "position": "225.00;1152.00", "size": "250;25", "children": [{"name": null, "role": "AXCell", "description": null, "role_description": "cell", "value": null, "position": "225.00;1152.00", "size": "250;25", "children": []}]}, {"name": null, "role": "AXRow", "description": null, "role_description": "table row", "value": null, "position": "225.00;1177.00", "size": "250;25", "children": [{"name": null, "role": "AXCell", "description": null, "role_description": "cell", "value": null, "position": "225.00;1177.00", "size": "250;25", "children": []}]}, {"name": null, "role": "AXRow", "description": null, "role_description": "table row", "value": null, "position": "225.00;1202.00", "size": "250;25", "children": [{"name": null, "role": "AXCell", "description": null, "role_description": "cell", "value": null, "position": "225.00;1202.00", "size": "250;25", "children": [{"name": null, "role": "AXDisclosureTriangle", "description": null, "role_description": "disclosure triangle", "value": 1, "position": "229.00;1202.00", "size": "13;25", "children": []}]}]}, {"name": null, "role": "AXRow", "description": null, "role_description": "table row", "value": null, "position": "225.00;1227.00", "size": "250;25", "children": [{"name": null, "role": "AXCell", "description": null, "role_description": "cell", "value": null, "position": "225.00;1227.00", "size": "250;25", "children": []}]}, {"name": null, "role": "AXRow", "description": null, "role_description": "table row", "value": null, "position": "225.00;1252.00", "size": "250;25", "children": [{"name": null, "role": "AXCell", "description": null, "role_description": "cell", "value": null, "position": "225.00;1252.00", "size": "250;25", "children": []}]}, {"name": null, "role": "AXRow", "description": null, "role_description": "table row", "value": null, "position": "225.00;1277.00", "size": "250;25", "children": [{"name": null, "role": "AXCell", "description": null, "role_description": "cell", "value": null, "position": "225.00;1277.00", "size": "250;25", "children": []}]}, {"name": null, "role": "AXRow", "description": null, "role_description": "table row", "value": null, "position": "225.00;1302.00", "size": "250;25", "children": [{"name": null, "role": "AXCell", "description": null, "role_description": "cell", "value": null, "position": "225.00;1302.00", "size": "250;25", "children": []}]}, {"name": null, "role": "AXRow", "description": null, "role_description": "table row", "value": null, "position": "225.00;1327.00", "size": "250;25", "children": [{"name": null, "role": "AXCell", "description": null, "role_description": "cell", "value": null, "position": "225.00;1327.00", "size": "250;25", "children": []}]}, {"name": null, "role": "AXRow", "description": null, "role_description": "table row", "value": null, "position": "225.00;1352.00", "size": "250;25", "children": [{"name": null, "role": "AXCell", "description": null, "role_description": "cell", "value": null, "position": "225.00;1352.00", "size": "250;25", "children": [{"name": null, "role": "AXDisclosureTriangle", "description": null, "role_description": "disclosure triangle", "value": 1, "position": "229.00;1352.00", "size": "13;25", "children": []}]}]}, {"name": null, "role": "AXRow", "description": null, "role_description": "table row", "value": null, "position": "225.00;1377.00", "size": "250;25", "children": [{"name": null, "role": "AXCell", "description": null, "role_description": "cell", "value": null, "position": "225.00;1377.00", "size": "250;25", "children": []}]}, {"name": null, "role": "AXRow", "description": null, "role_description": "table row", "value": null, "position": "225.00;1402.00", "size": "250;25", "children": [{"name": null, "role": "AXCell", "description": null, "role_description": "cell", "value": null, "position": "225.00;1402.00", "size": "250;25", "children": []}]}, {"name": null, "role": "AXRow", "description": null, "role_description": "table row", "value": null, "position": "225.00;1427.00", "size": "250;25", "children": [{"name": null, "role": "AXCell", "description": null, "role_description": "cell", "value": null, "position": "225.00;1427.00", "size": "250;25", "children": []}]}, {"name": null, "role": "AXRow", "description": null, "role_description": "table row", "value": null, "position": "225.00;1452.00", "size": "250;25", "children": [{"name": null, "role": "AXCell", "description": null, "role_description": "cell", "value": null, "position": "225.00;1452.00", "size": "250;25", "children": []}]}, {"name": null, "role": "AXRow", "description": null, "role_description": "table row", "value": null, "position": "225.00;1477.00", "size": "250;25", "children": [{"name": null, "role": "AXCell", "description": null, "role_description": "cell", "value": null, "position": "225.00;1477.00", "size": "250;25", "children": []}]}, {"name": null, "role": "AXRow", "description": null, "role_description": "table row", "value": null, "position": "225.00;1502.00", "size": "250;25", "children": [{"name": null, "role": "AXCell", "description": null, "role_description": "cell", "value": null, "position": "225.00;1502.00", "size": "250;25", "children": []}]}, {"name": null, "role": "AXRow", "description": null, "role_description": "table row", "value": null, "position": "225.00;1527.00", "size": "250;25", "children": [{"name": null, "role": "AXCell", "description": null, "role_description": "cell", "value": null, "position": "225.00;1527.00", "size": "250;25", "children": []}]}, {"name": null, "role": "AXRow", "description": null, "role_description": "table row", "value": null, "position": "225.00;1552.00", "size": "250;25", "children": [{"name": null, "role": "AXCell", "description": null, "role_description": "cell", "value": null, "position": "225.00;1552.00", "size": "250;25", "children": []}]}, {"name": null, "role": "AXRow", "description": null, "role_description": "table row", "value": null, "position": "225.00;1577.00", "size": "250;25", "children": [{"name": null, "role": "AXCell", "description": null, "role_description": "cell", "value": null, "position": "225.00;1577.00", "size": "250;25", "children": [{"name": null, "role": "AXDisclosureTriangle", "description": null, "role_description": "disclosure triangle", "value": 1, "position": "229.00;1577.00", "size": "13;25", "children": []}]}]}, {"name": null, "role": "AXRow", "description": null, "role_description": "table row", "value": null, "position": "225.00;1602.00", "size": "250;25", "children": [{"name": null, "role": "AXCell", "description": null, "role_description": "cell", "value": null, "position": "225.00;1602.00", "size": "250;25", "children": []}]}, {"name": null, "role": "AXRow", "description": null, "role_description": "table row", "value": null, "position": "225.00;1627.00", "size": "250;25", "children": [{"name": null, "role": "AXCell", "description": null, "role_description": "cell", "value": null, "position": "225.00;1627.00", "size": "250;25", "children": []}]}, {"name": null, "role": "AXRow", "description": null, "role_description": "table row", "value": null, "position": "225.00;1652.00", "size": "250;25", "children": [{"name": null, "role": "AXCell", "description": null, "role_description": "cell", "value": null, "position": "225.00;1652.00", "size": "250;25", "children": []}]}, {"name": null, "role": "AXColumn", "description": null, "role_description": "column", "value": null, "position": "225.00;77.00", "size": "250;1600", "children": []}]}, {"name": null, "role": "AXScrollBar", "description": null, "role_description": "scroll bar", "value": 0.0, "position": "475.00;77.00", "size": "0;603", "children": [{"name": null, "role": "AXValueIndicator", "description": null, "role_description": "value indicator", "value": 0.0, "position": "460.00;79.00", "size": "15;226", "children": []}, {"name": null, "role": "AXButton", "description": null, "role_description": "increment arrow button", "value": null, "position": "475.00;77.00", "size": "0;0", "children": []}, {"name": null, "role": "AXButton", "description": null, "role_description": "decrement arrow button", "value": null, "position": "475.00;77.00", "size": "0;0", "children": []}, {"name": null, "role": "AXButton", "description": null, "role_description": "increment page button", "value": null, "position": "460.00;305.00", "size": "15;375", "children": []}, {"name": null, "role": "AXButton", "description": null, "role_description": "decrement page button", "value": null, "position": "460.00;77.00", "size": "15;2", "children": []}]}]}, {"name": null, "role": "AXStaticText", "description": null, "role_description": "text", "value": "Expenses", "position": "243.00;56.50", "size": "214;16", "children": []}, {"name": null, "role": "AXStaticText", "description": null, "role_description": "text", "value": "Total", "position": "231.00;684.50", "size": "226;16", "children": []}, {"name": null, "role": "AXSplitter", "description": null, "role_description": "splitter", "value": 1187.0, "position": "1412.00;52.00", "size": "1;653", "children": []}]}, {"name": null, "role": "AXToolbar", "description": null, "role_description": "toolbar", "value": null, "position": "0.00;0.00", "size": "1412;52", "children": [{"name": "Scenarios", "role": "AXCheckBox", "description": null, "role_description": "checkbox", "value": 1, "position": "971.50;0.00", "size": "66;52", "children": []}, {"name": "Income", "role": "AXCheckBox", "description": null, "role_description": "checkbox", "value": 0, "position": "1061.50;0.00", "size": "52;52", "children": []}, {"name": "Expenses", "role": "AXCheckBox", "description": null, "role_description": "checkbox", "value": 1, "position": "1114.00;0.00", "size": "64;52", "children": []}, {"name": "Reconcile", "role": "AXCheckBox", "description": null, "role_description": "checkbox", "value": 0, "position": "1178.50;0.00", "size": "65;52", "children": []}, {"name": "Reports", "role": "AXCheckBox", "description": null, "role_description": "checkbox", "value": 0, "position": "1243.50;0.00", "size": "55;52", "children": []}, {"name": "Transactions", "role": "AXCheckBox", "description": null, "role_description": "checkbox", "value": 0, "position": "1322.50;0.00", "size": "82;52", "children": []}]}, {"name": null, "role": "AXButton", "description": null, "role_description": "close button", "value": null, "position": "19.00;18.00", "size": "14;16", "children": []}, {"name": null, "role": "AXButton", "description": null, "role_description": "full screen button", "value": null, "position": "59.00;18.00", "size": "14;16", "children": [{"name": null, "role": "AXGroup", "description": null, "role_description": "group", "value": null, "position": "59.00;18.00", "size": "14;16", "children": [{"name": null, "role": "AXGroup", "description": null, "role_description": "group", "value": null, "position": "59.00;18.00", "size": "14;16", "children": []}]}]}, {"name": null, "role": "AXButton", "description": null, "role_description": "minimize button", "value": null, "position": "39.00;18.00", "size": "14;16", "children": []}, {"name": null, "role": "AXStaticText", "description": null, "role_description": "text", "value": "Untitled", "position": "87.00;0.00", "size": "884;52", "children": []}]}